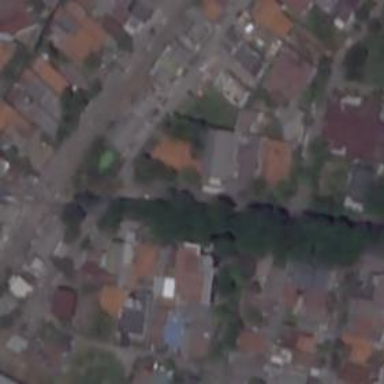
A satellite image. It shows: Residential road.